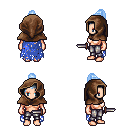
a pixel art fantasy rpg character, female body template, human, light skin, blue tattered cape, metal pants, white cyan short topknot hairstyle, cloth hood, dagger, four views (front, back, left, right), 2x2 character sprite sheet, small pixel art, hard edges, no anti-aliasing